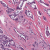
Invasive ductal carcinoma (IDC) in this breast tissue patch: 1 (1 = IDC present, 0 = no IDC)